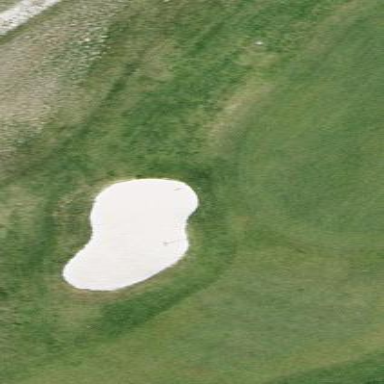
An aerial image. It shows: Golf bunker filled with sandy terrain.